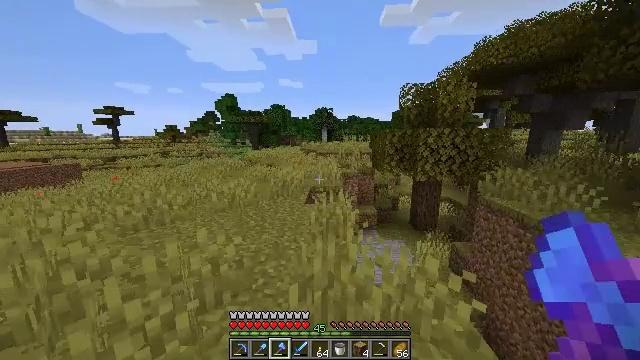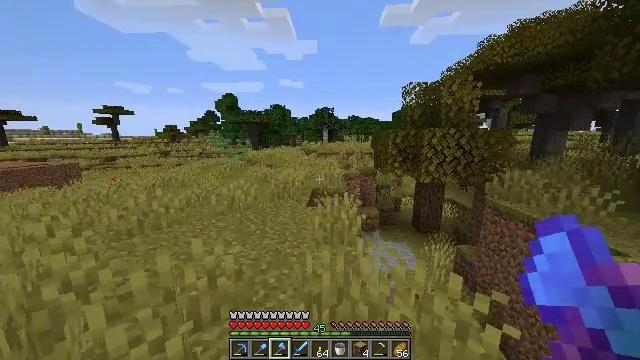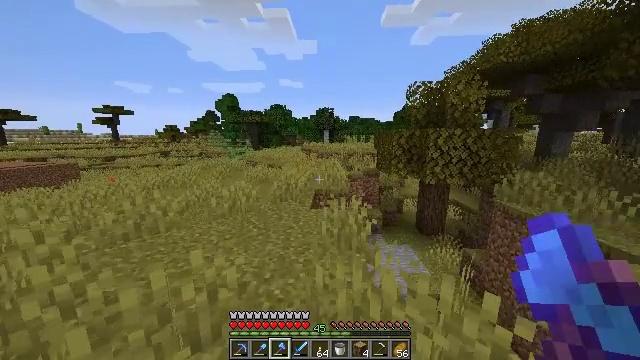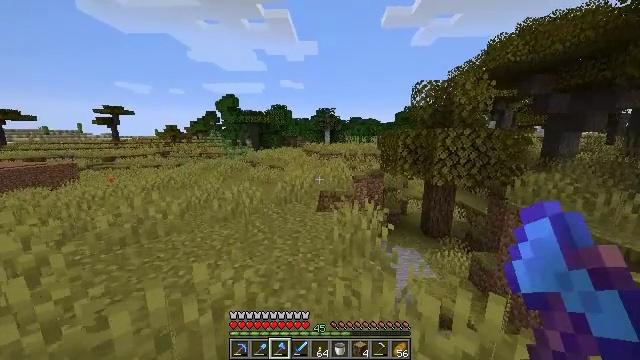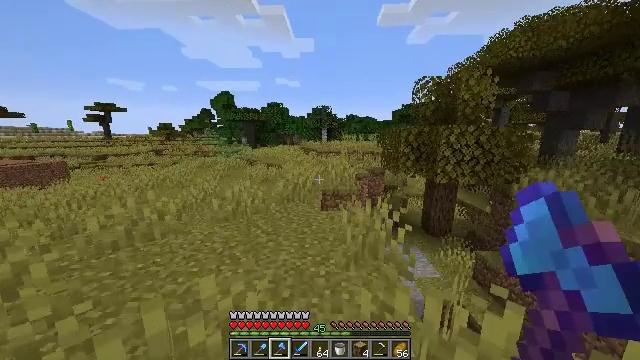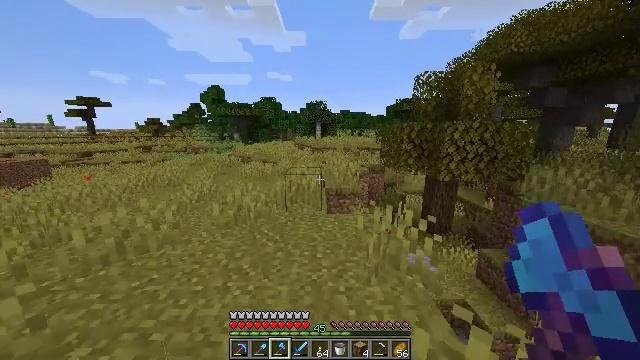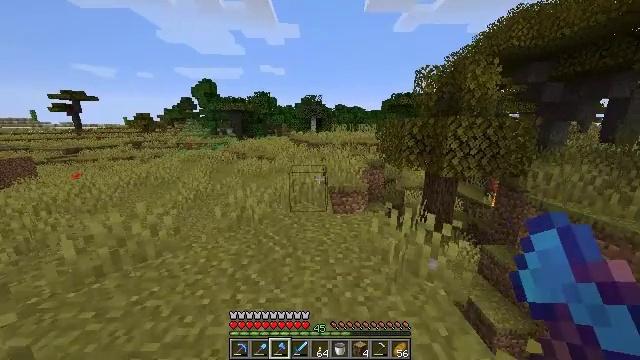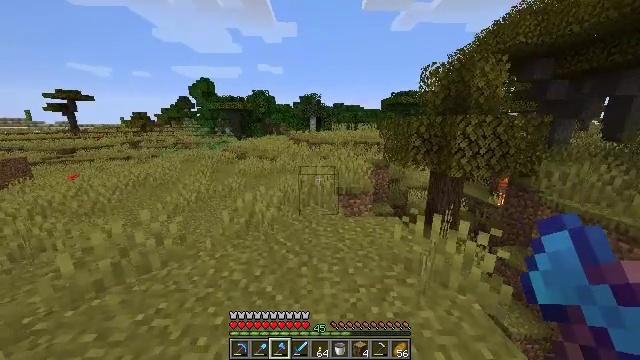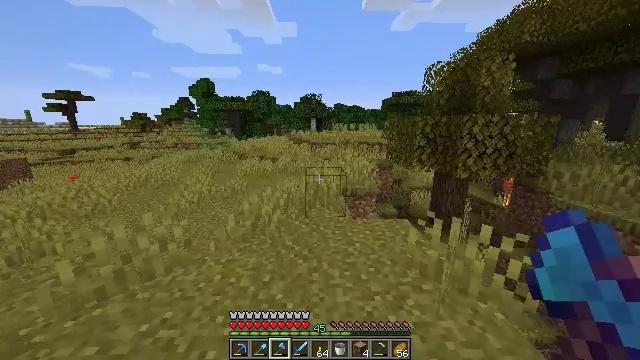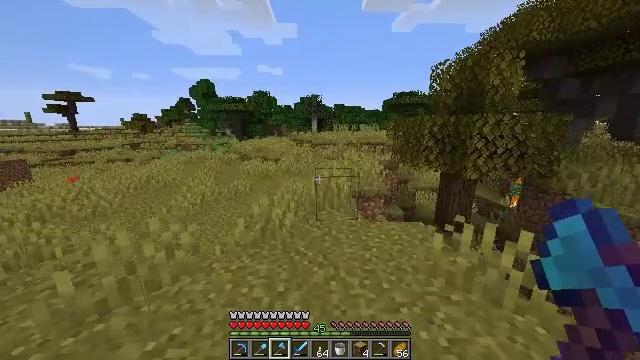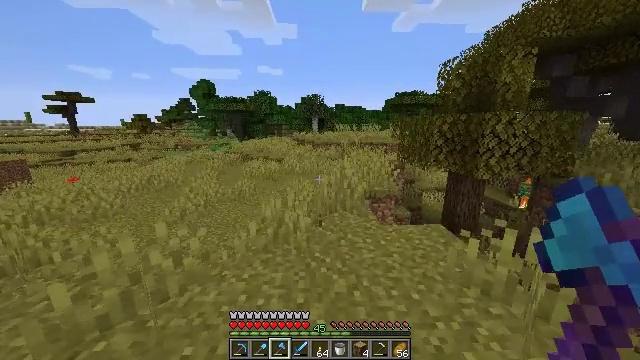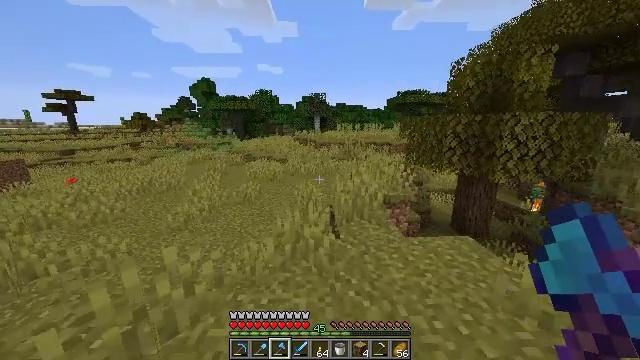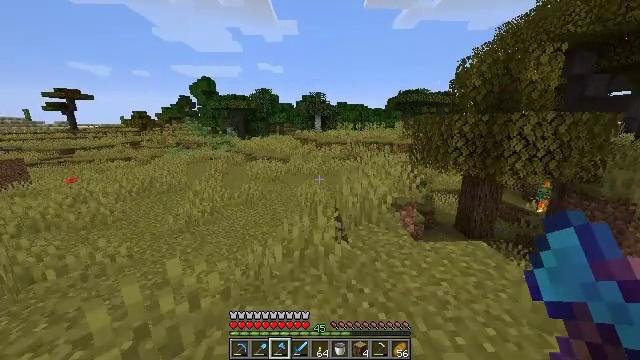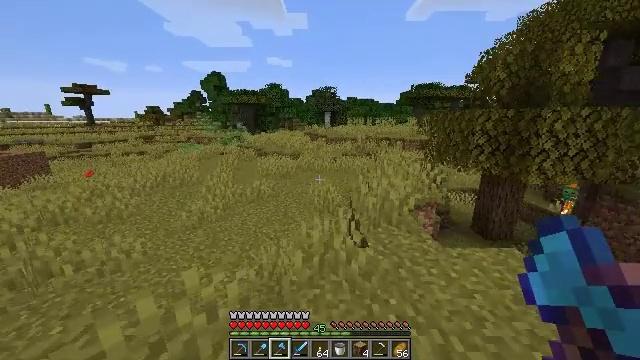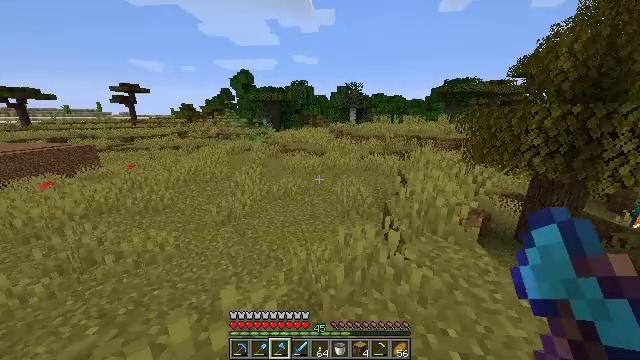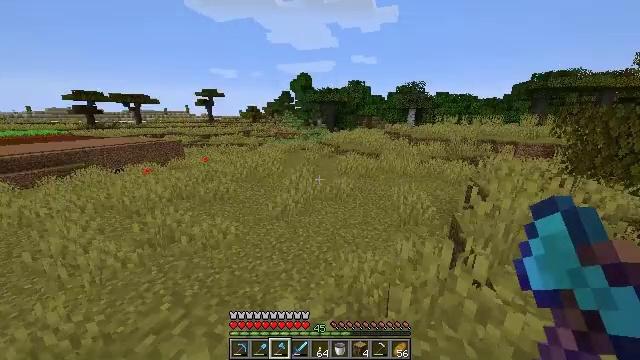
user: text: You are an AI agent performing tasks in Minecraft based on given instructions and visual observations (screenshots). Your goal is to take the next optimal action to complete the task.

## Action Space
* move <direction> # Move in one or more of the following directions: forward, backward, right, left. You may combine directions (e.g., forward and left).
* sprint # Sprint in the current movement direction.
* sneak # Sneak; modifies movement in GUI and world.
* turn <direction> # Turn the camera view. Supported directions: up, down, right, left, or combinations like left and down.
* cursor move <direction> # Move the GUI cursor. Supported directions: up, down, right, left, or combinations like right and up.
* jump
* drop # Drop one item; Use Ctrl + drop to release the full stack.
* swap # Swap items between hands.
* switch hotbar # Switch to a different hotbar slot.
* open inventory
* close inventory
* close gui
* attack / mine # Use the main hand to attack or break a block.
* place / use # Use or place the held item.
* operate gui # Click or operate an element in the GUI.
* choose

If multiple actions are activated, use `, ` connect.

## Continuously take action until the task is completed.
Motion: motion action
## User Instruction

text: Chop down the acacia log.
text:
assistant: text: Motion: move forward and move left, sprint
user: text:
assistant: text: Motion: move forward and move left, sprint
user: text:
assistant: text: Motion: move forward and move left, sprint
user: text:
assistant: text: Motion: move forward and move left, turn right
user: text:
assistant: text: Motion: move forward and move left, turn right
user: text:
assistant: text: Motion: move forward and move left, turn right and down
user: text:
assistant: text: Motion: move forward and move left
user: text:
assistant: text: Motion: move forward and move left
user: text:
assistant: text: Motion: move forward and move left
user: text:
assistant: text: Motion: move forward and move left
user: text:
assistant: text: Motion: move forward and move left
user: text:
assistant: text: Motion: move forward and move left
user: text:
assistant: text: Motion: move forward and move left, turn left and down
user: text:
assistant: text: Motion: move forward and move left, turn left
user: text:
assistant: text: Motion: move forward and move left, turn left
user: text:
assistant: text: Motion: move forward and move left, turn left
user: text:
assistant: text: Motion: move forward and move left, turn left
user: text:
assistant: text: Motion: move forward, turn left
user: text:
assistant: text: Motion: move forward
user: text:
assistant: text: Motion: move forward
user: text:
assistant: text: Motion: move forward
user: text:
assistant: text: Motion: move forward
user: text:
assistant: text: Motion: move forward
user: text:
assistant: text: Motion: move forward
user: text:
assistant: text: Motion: move forward
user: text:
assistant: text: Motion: move forward
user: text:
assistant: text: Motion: move forward
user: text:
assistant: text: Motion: move forward and move right
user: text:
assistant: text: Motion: move forward and move right
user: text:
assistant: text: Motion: move forward and move right